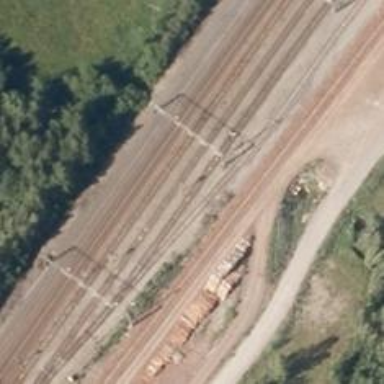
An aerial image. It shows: Electrified rail siding with contact line.